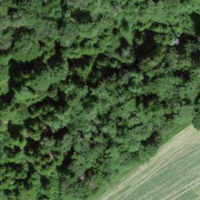
EUNIS habitat code: 44
Species observed at this site:
Prunus spinosa